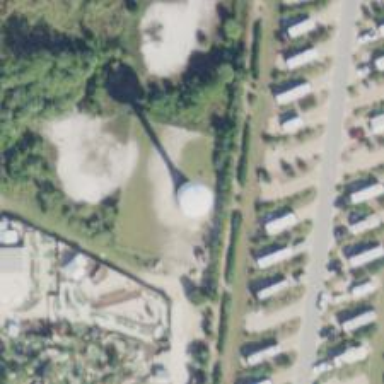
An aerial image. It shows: Water tower that is man-made.